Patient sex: F
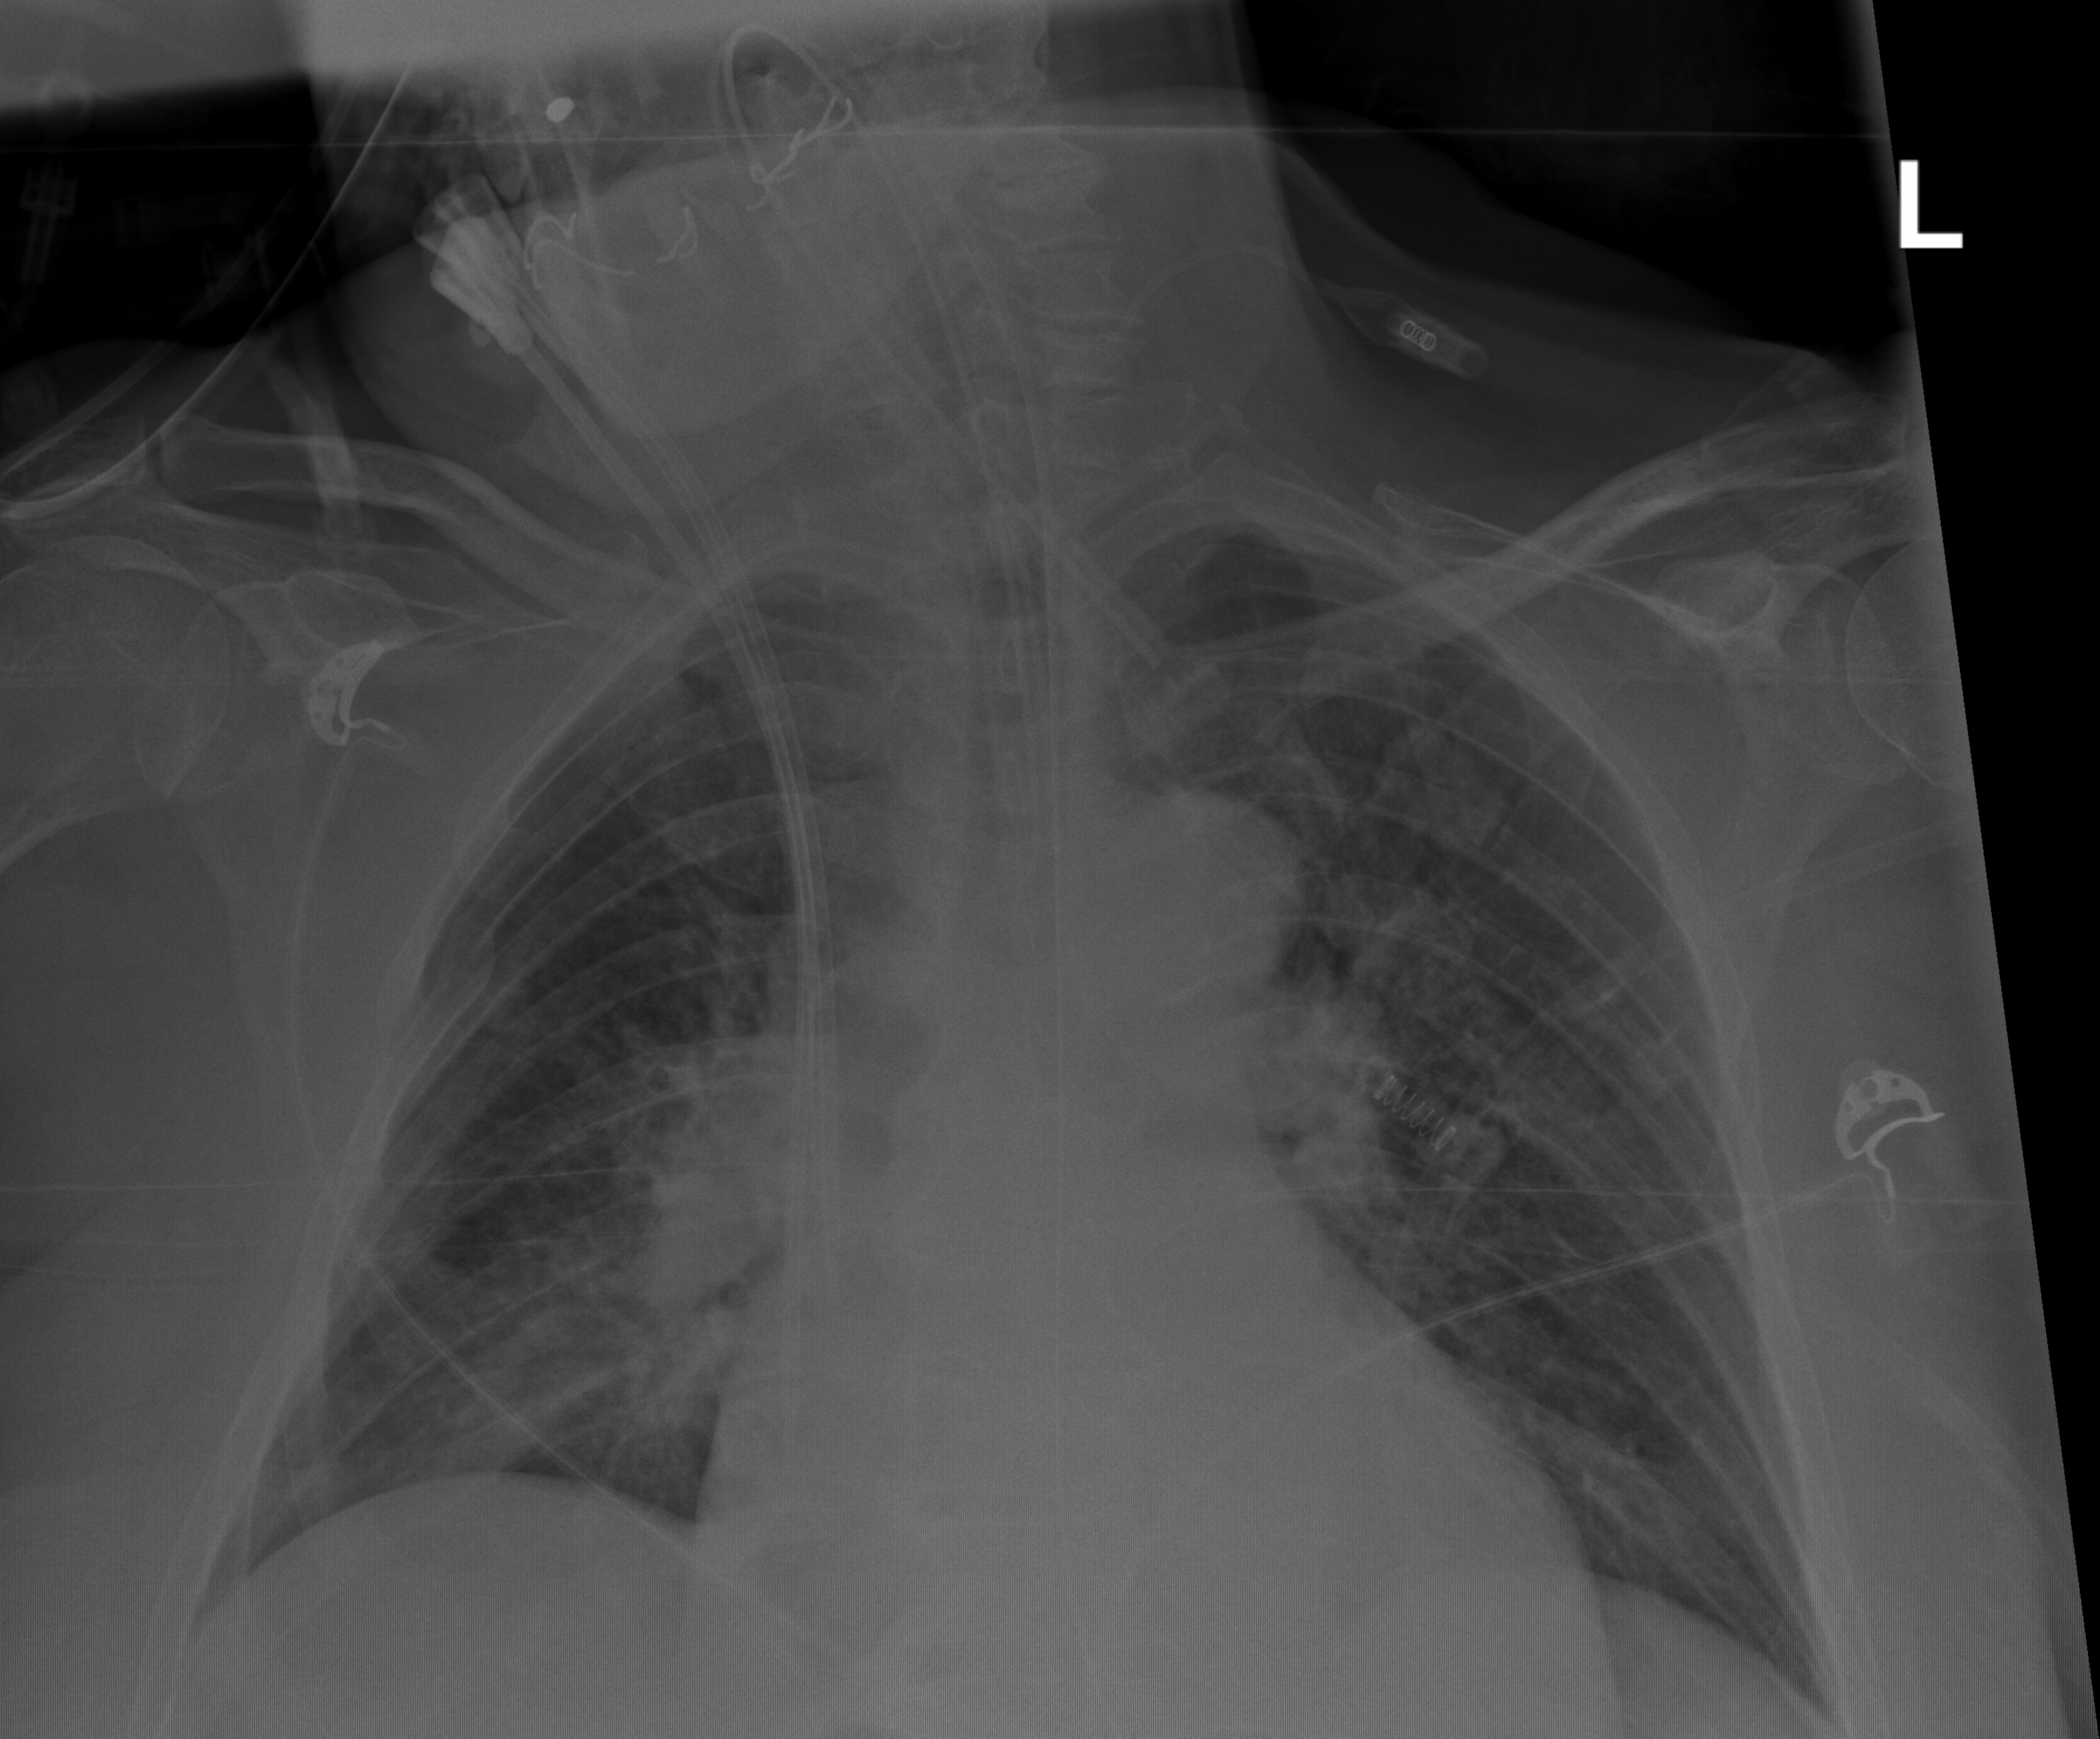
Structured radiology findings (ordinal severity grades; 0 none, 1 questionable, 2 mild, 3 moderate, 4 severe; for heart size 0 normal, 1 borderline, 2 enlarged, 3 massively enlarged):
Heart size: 1
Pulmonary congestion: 2
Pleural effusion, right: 0
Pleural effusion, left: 0
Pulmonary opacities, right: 2
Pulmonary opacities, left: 0
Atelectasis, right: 2
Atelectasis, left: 0